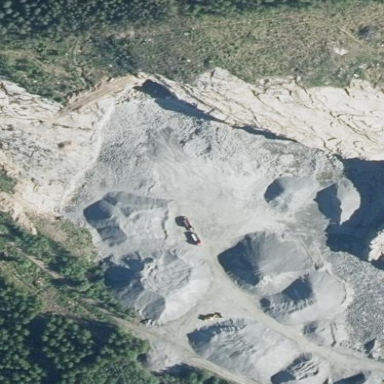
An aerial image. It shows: Quarry area where gravel is extracted.